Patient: sex F, age 67
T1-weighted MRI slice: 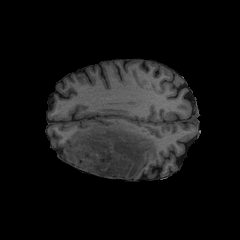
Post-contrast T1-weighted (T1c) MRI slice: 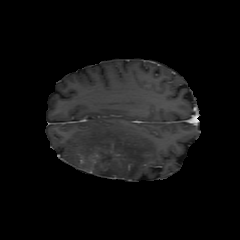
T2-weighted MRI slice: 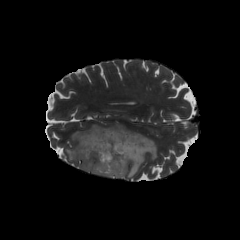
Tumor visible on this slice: yes
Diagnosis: Astrocytoma, IDH-mutant
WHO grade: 4